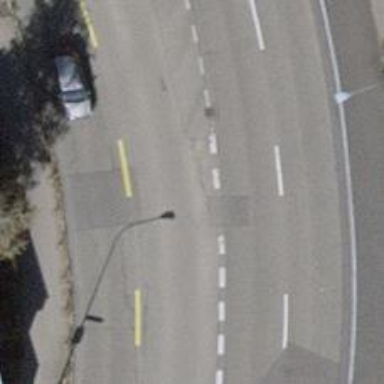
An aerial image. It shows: Secondary road with separate asphalt sidewalk.